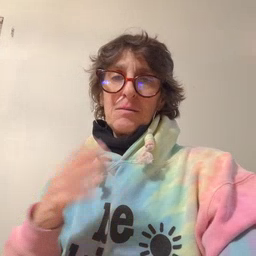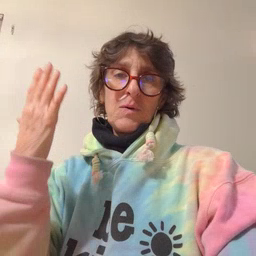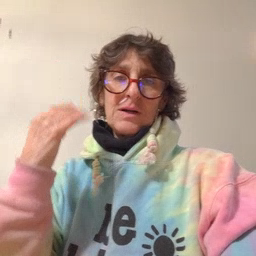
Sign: morning